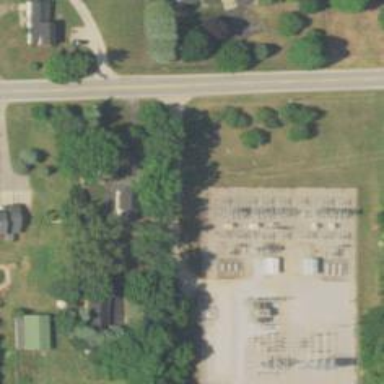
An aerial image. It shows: Switch used for power control.